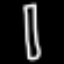
Label: line